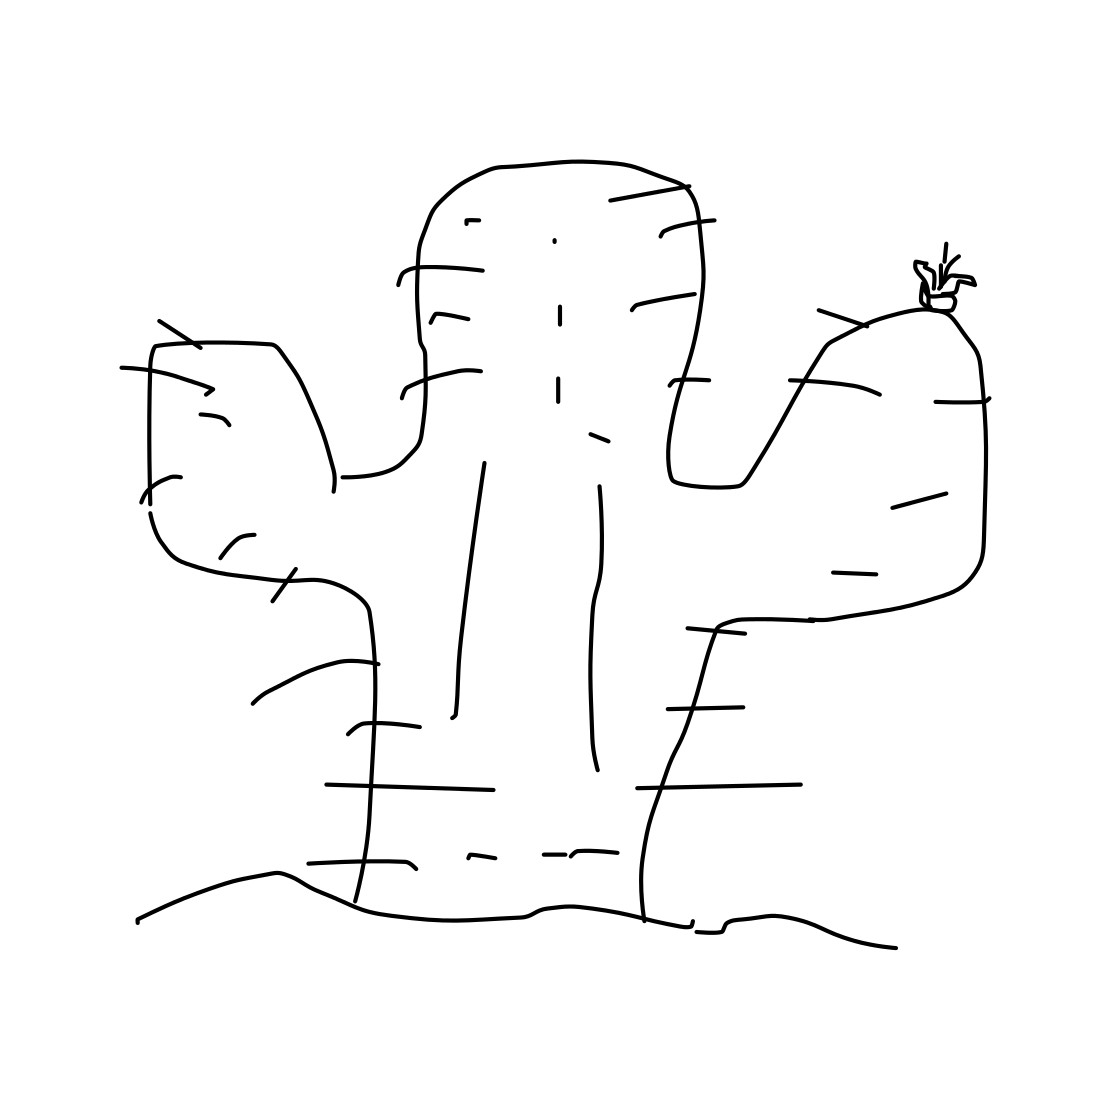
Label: cactus